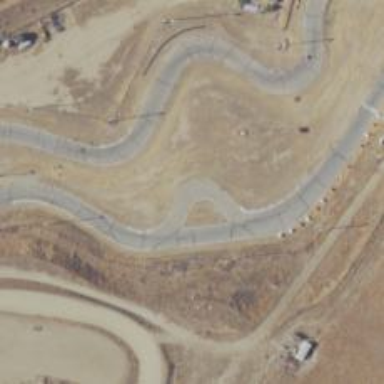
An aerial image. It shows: Racing track for motor and karting sports.